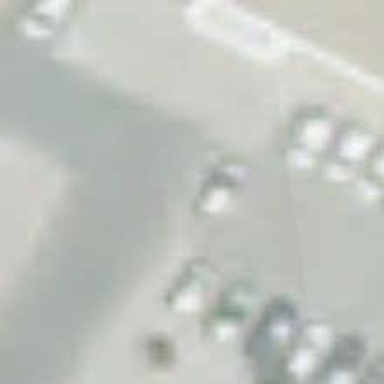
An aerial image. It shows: Road serving as parking aisle.